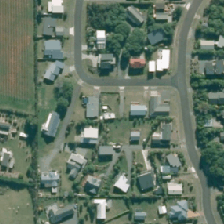
Land cover: urban_build_up